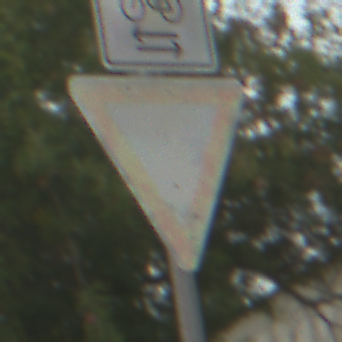
Verkehrszeichen: VorfahrtGewaehren
Zusatzzeichen oben: RichtungsangabeDurchPfeile9
Umgebung: Outdoor, Suburban
Tageszeit: MorningAfternoon
Wetter: PartlyCloudy
Licht: Natural
Jahreszeit: NotSpecified
Kontrast: LowContrast